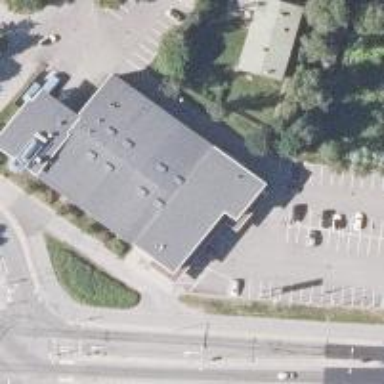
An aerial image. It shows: Supermarket.